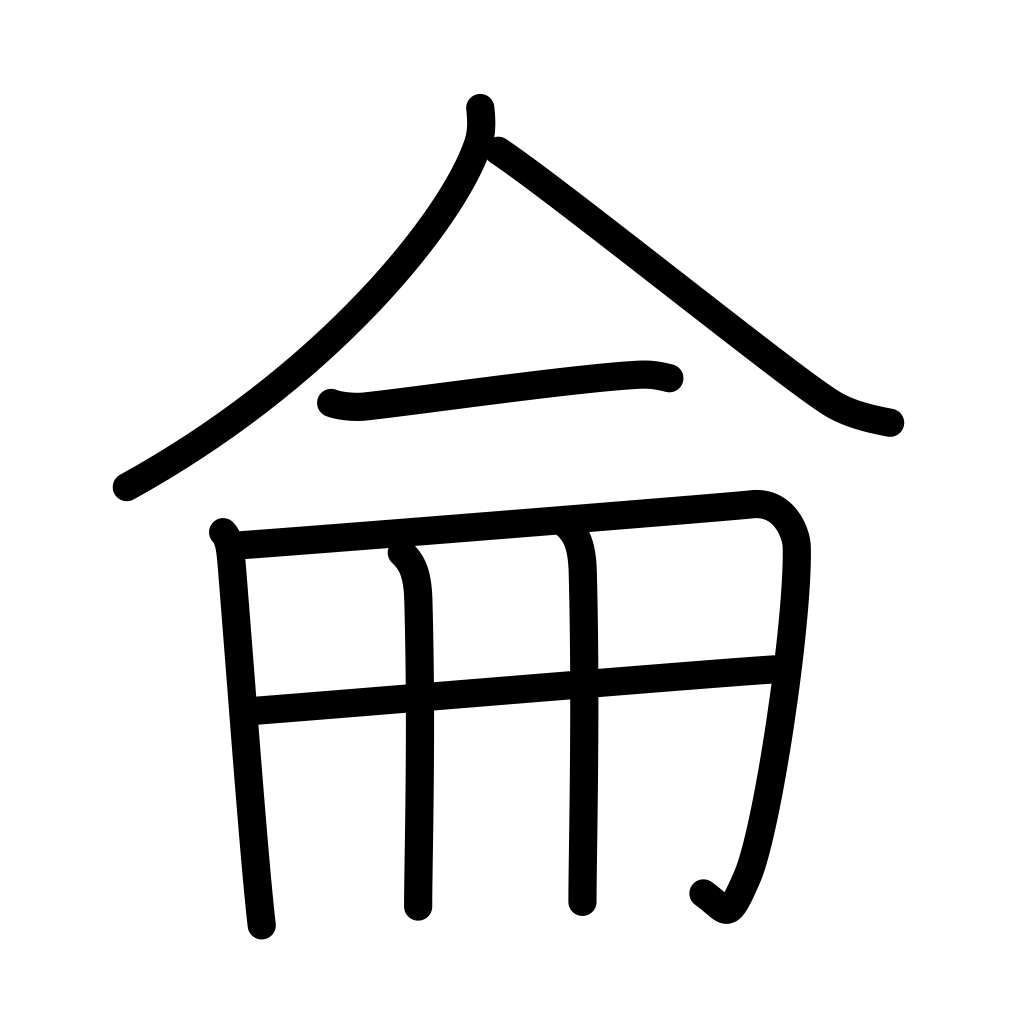
Meaning: think, be methodical